Question: cI previously posted this over at <URL>, but moved it over here as I was told it is more fitting.
Basically, I want to create a colorplot of some irregularly sampled data. I've had some success with the interpolation using matplotlib.mlab.griddata. When I plot the interpolated data (using matplotlib.pyplot.imshow) however, the edges of the domain appear to be left blank. This gets better if I increase the grid density (increase N in the code) but doesn't solve the problem.
I've attached my code and would like to upload an image of the plot I can generate, but am still lacking the reputation to post an image ;)
edit: That has changed now, uploaded the plot after the changes proposed by Ajean:
. Can someone help me out as to what is going wrong?
'''
import numpy as np
from matplotlib import pyplot as plt
from matplotlib.mlab import griddata
# Generate Data
X=np.random.random(100)
Y=2*np.random.random(100)-1
Z=X*Y
# Interpolation
N=100j
extent=(0,1,-1,1)
xs,ys = np.mgrid[extent[0]:extent[1]:N, extent[2]:extent[3]:N]
resampled=griddata(X,Y,Z,xs,ys,interp='nn')
#Plot
fig = plt.figure()
ax = fig.add_subplot(111)
ax.set_xlabel('X')
ax.set_ylabel('Y')
cplot=ax.imshow(resampled.T,extent=extent)
ticks=np.linspace(-1,1,11)
cbar=fig.colorbar(magplot,ticks=ticks,orientation='vertical')
cbar.set_label('Value', labelpad=20,rotation=270,size=16)
ax.scatter(X,Y,c='r')
'''
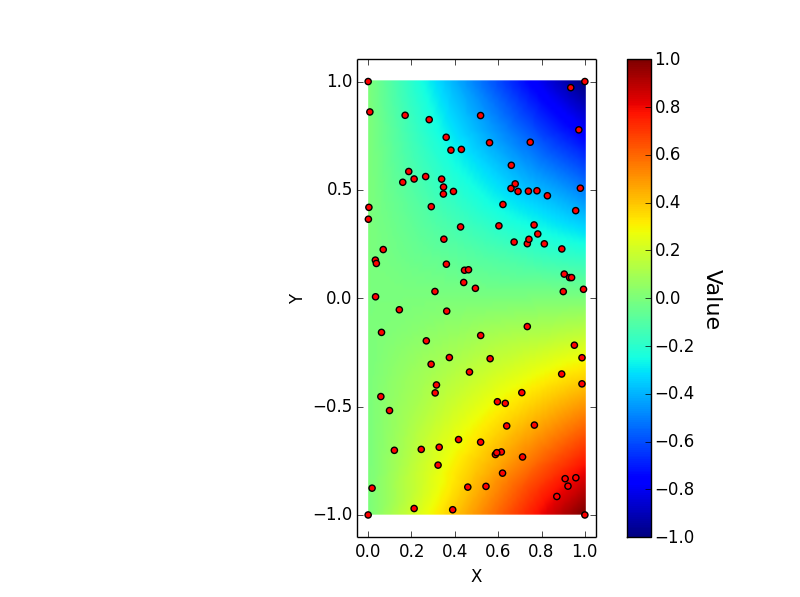
Answer: It is because your calls to random don't provide you with any values at the boundary corners, therefore there is nothing to interpolate with. If you change X and Y definitions to
'''
# Just include the four corners
X=np.concatenate([np.random.random(100),[0,0,1,1]])
Y=np.concatenate([2*np.random.random(100)-1,[-1,1,1,-1]])
'''
You'll fill in the whole thing.